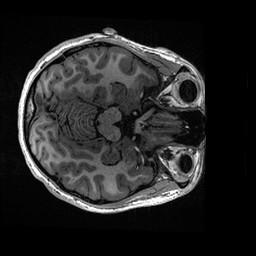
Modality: T1w
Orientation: axial
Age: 20
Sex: female
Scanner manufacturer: ge
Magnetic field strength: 3 T
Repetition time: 0.006952 s
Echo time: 0.00292 s